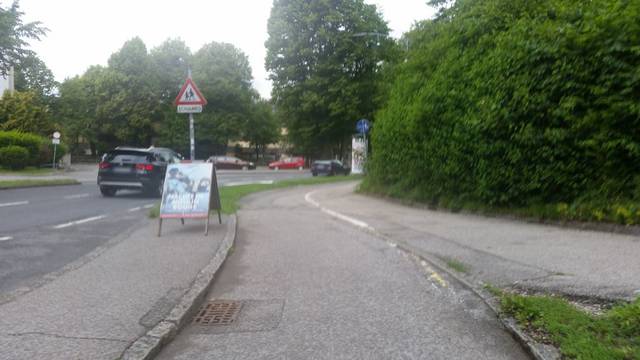
Region: Germany
Coordinates: 47.794, 13.033